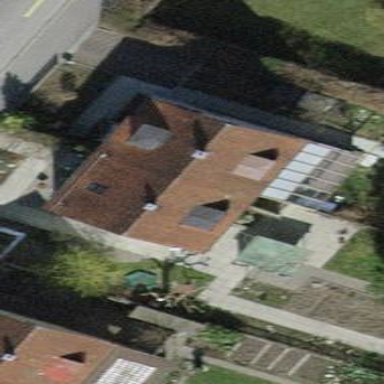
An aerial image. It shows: Semidetached house with tiled roof.